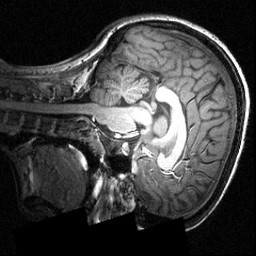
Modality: T1w
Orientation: sagittal
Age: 20
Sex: female
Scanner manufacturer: siemens
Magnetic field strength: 3.951 T
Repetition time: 1.5 s
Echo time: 0.00335 s